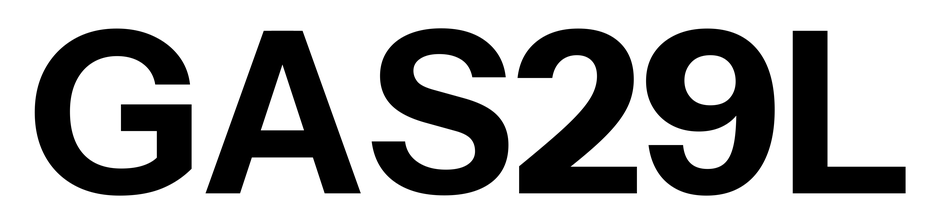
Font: InstrumentSans_Bold